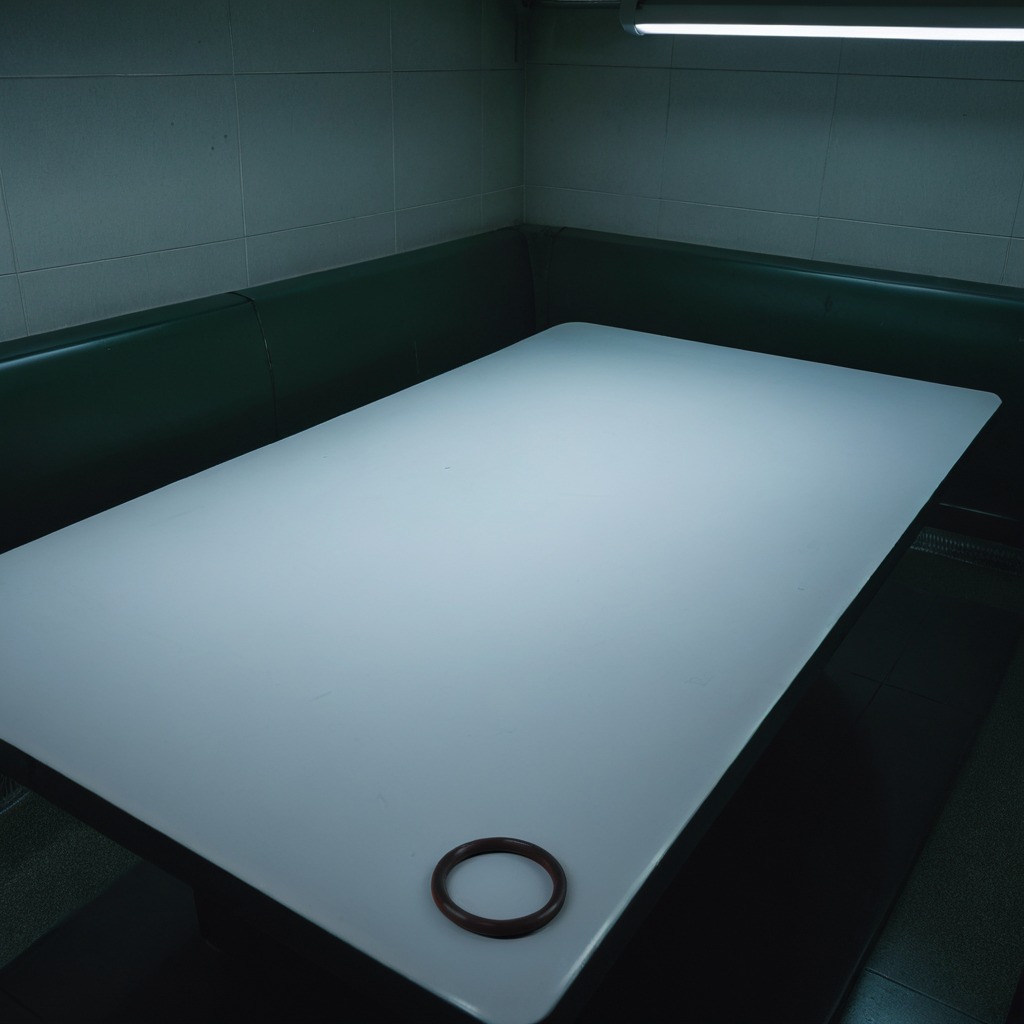
A rubber O-ring is lying on the clean empty table in a railway signal maintenance room.